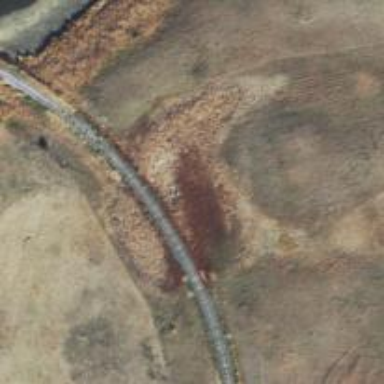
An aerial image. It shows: Railway track.